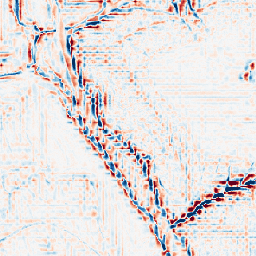
Category: wavelet
Decomposition family: wavelet_dwt
Decomposition parameters: wavelet: db2
level: 3
Upsampling method: area
Upsampling parameters: scale: 4
Upsampling scale: 4